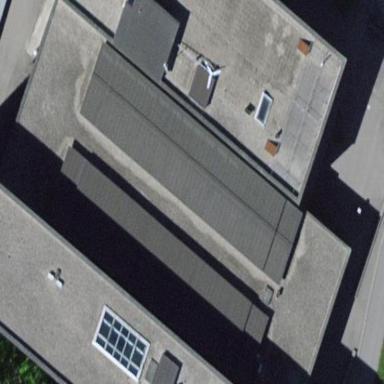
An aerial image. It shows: College building.